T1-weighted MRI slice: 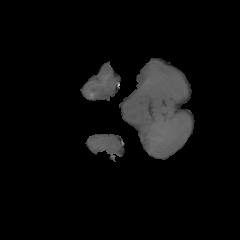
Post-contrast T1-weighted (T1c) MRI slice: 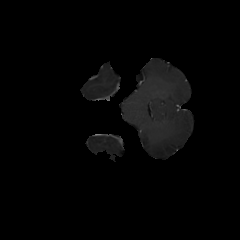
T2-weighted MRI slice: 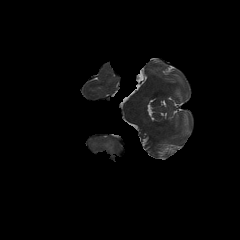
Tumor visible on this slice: yes